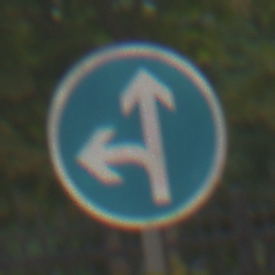
Verkehrszeichen: VorgeschriebeneFahrtrichtungGeradeausOderLinks
Umgebung: Outdoor, Urban
Tageszeit: MorningAfternoon
Wetter: Overcast
Licht: Natural
Jahreszeit: NotSpecified
Kontrast: LowContrast